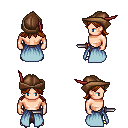
a pixel art fantasy rpg character, male body template, human, light skin, overskirt, robe skirt, brunette loose hair, leather cap, gold boots, dagger, four views (front, back, left, right), 2x2 character sprite sheet, small pixel art, hard edges, no anti-aliasing